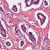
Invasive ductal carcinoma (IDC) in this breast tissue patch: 1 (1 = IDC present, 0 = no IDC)